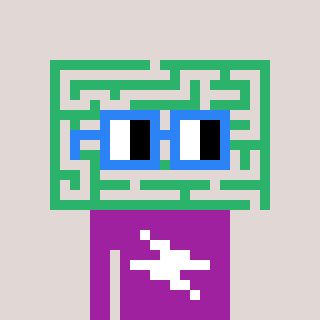
a pixel art character with square blue glasses, a maze-shaped head and a magenta-colored body on a warm background